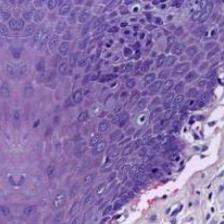
Diagnosis: Normal